Question:
This is the image that is inside the csv file in excel. However the row on the right(ID), has multiple duplicates of the ID, however has different symbols(left). Is it possible to write a code so as to look for the duplicates of the ID, then append the different symbols to the left of the ID.
Before:
aaa | 1
bbb | 1
ccc | 2
After:
aaa,bbb | 1
ccc | 2
So far, I've coded this :
import win32com.client, csv, os, string
import os
'''
# Office 2010 - Microsoft Office Object 14.0 Object Library
from win32com.client import gencache
gencache.EnsureModule('{2DF8D04C-5BFA-101B-BDE5-00AA0044DE52}', 0, 2, 5)
#
# Office 2010 - Excel COM
from win32com.client import gencache
gencache.EnsureModule('{<PHONE>-C000-<PHONE>}', 0, 1, 7)
#
Application = win32com.client.Dispatch("Excel.Application")
Application.Visible = True
Workbook = Application.Workbooks.Add()
Sheet = Application.ActiveSheet
#
f= open("gene_test.csv")
data = csv.reader(f)
count = 0
columnA = []
columnB = []
columnC = []
for i in data:
print i
count += 1
Sheet.Range("A"+ str(count)).Value = i[0]
Sheet.Range("B" + str(count)).Value = i[1]
Sheet.Range("C" + str(count)).Value = i[2]
columnA.append(i[0])
columnB.append(i[1])
columnC.append(i[2])
for x in columnA:
if columnA.count > 1:
print x
'''
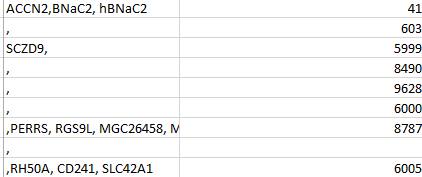
Answer: This will take the input, and 'uniquify' on the 2nd column.
'''
#!/usr/bin/env python
import csv
dict={}
with open('gene_test.csv','rB') as f:
reader = csv.reader(f)
for line in reader:
try:
dict[line[1]].append(line[0])
except:
dict[line[1]]=[line[0]]
with open('out_gene_test.csv','wb') as f:
writer = csv.writer(f, delimiter='|')
for key in dict:
writer.writerow([','.join(dict[key]),key])
'''
Input file:
'''
$ cat gene_test.csv
aaa,1
bbb,1
ccc,2
'''
Output file:
'''
$ cat out_gene_test.csv
aaa,bbb|1
ccc|2
'''